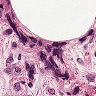
Metastatic tissue present: yes